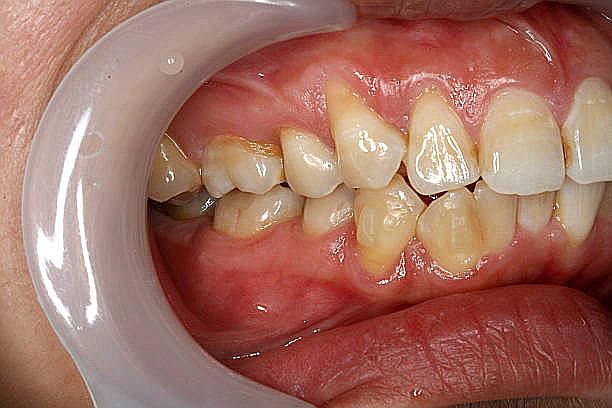
Condition: Gingivitis